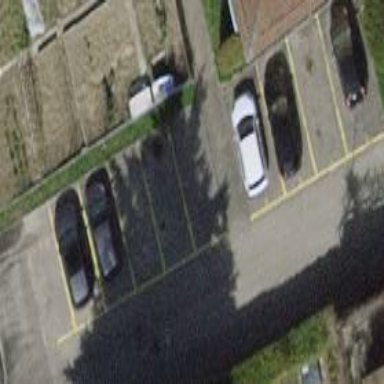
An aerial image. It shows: Parking lane.